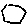
Label: hexagon